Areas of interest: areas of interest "East Silver Center"
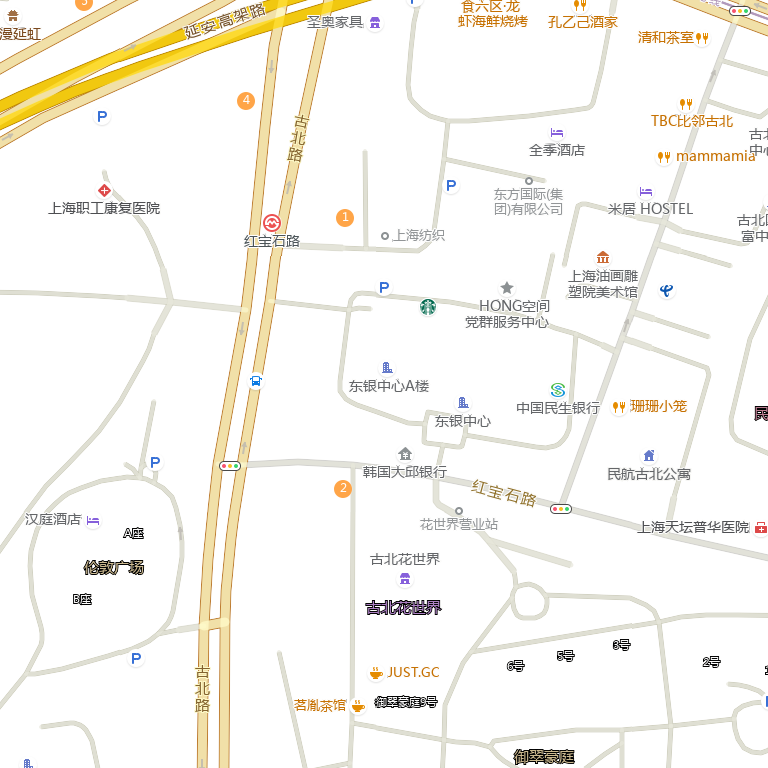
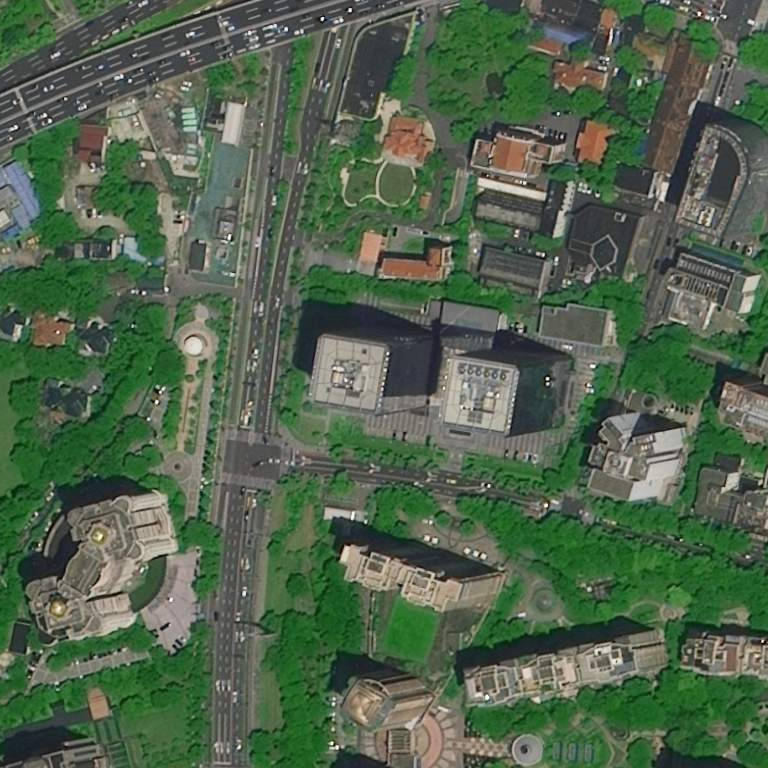